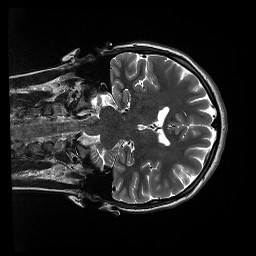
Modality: T2w
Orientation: coronal
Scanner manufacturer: siemens
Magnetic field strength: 3 T
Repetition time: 13.52 s
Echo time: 0.088 s